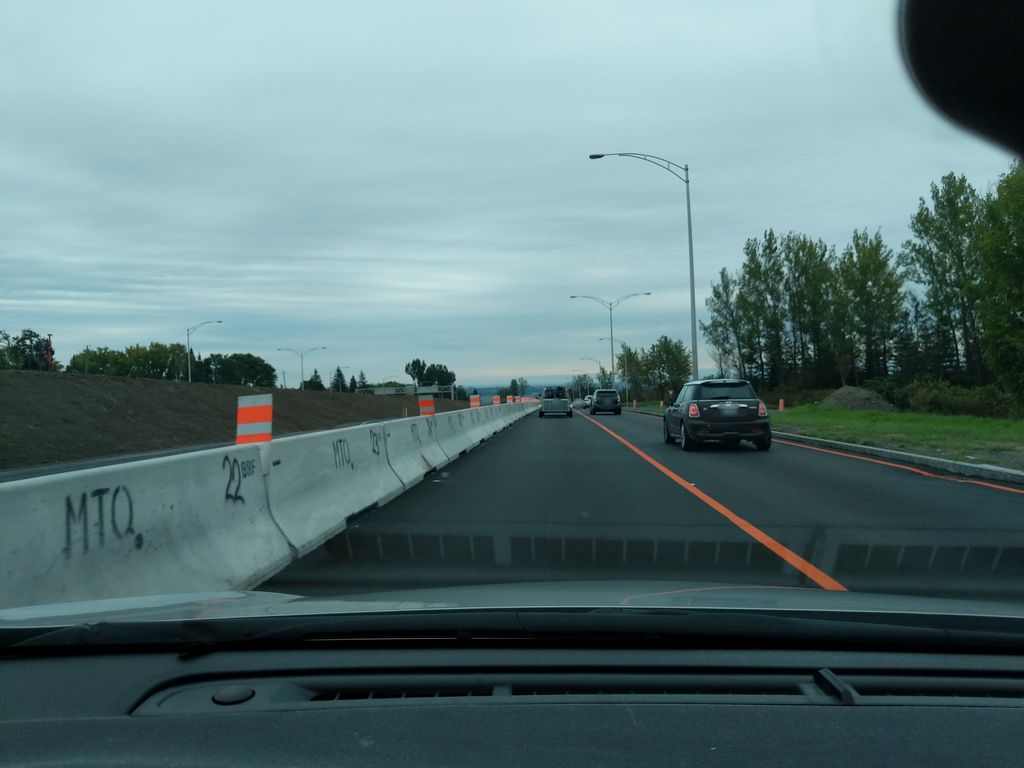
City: quebec_city